Question: I want to try out the Haxe programming language to create a game.
When I use the Flash Develop application on Windows, all references are found as there is a Project-file included.
But when I open the same on my Mac, or Windows, the references are not found, giving me the error "Unresolved symbol".
Do you know how I can map/import/define these resources/references/symbols?? :-)
The below is a screenshot of the issue...
Thanks in advance... :-)

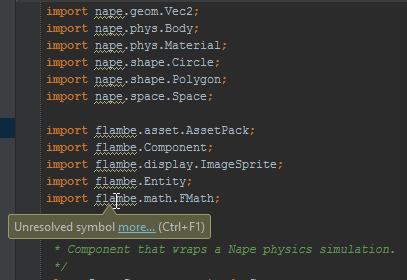
Answer: 1. As far as I know, IntelliJ plugin is a bit out of date.
2. These are not from haxe std library. You need to install and add corresponding libraries. (haxe compiler takes them as -lib <name>, and I guess there should be some list to add them to in your project settings in IntelliJ.